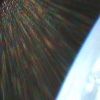
Label: sunburn